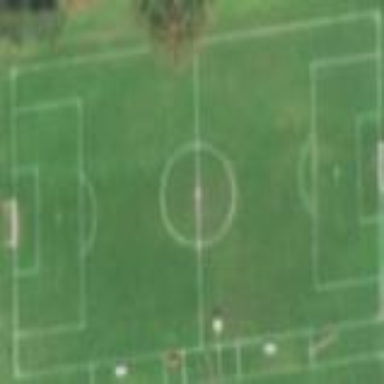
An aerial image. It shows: Pitch used for both soccer and lacrosse.